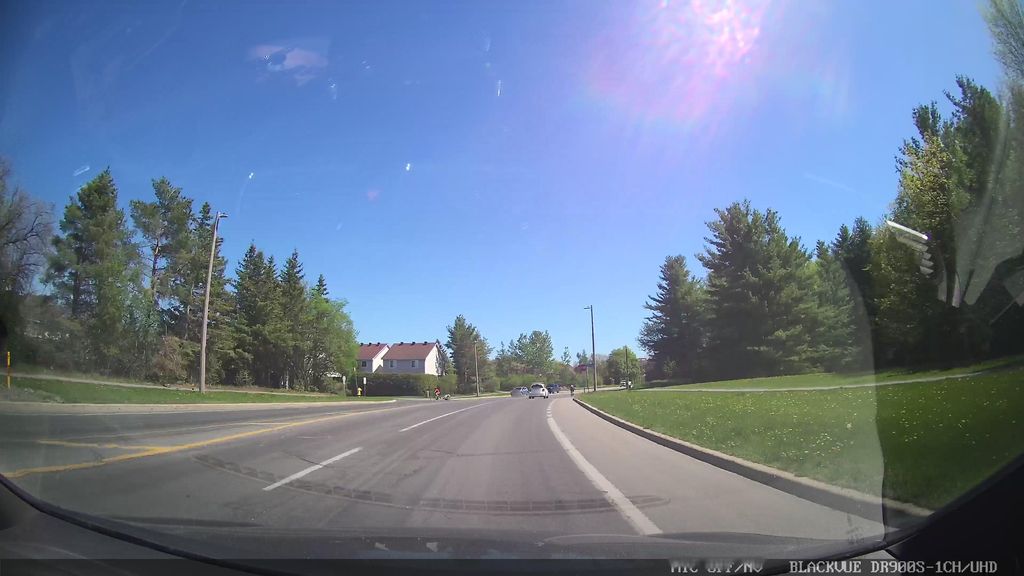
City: ottawa-gatineau